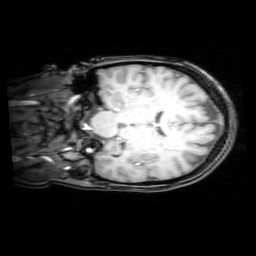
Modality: T1w
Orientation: coronal
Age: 20
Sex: female
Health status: healthy
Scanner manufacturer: philips
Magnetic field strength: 3 T
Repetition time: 0.012 s
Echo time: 0.0037 s